Question: I'm getting from Mysql db and then showing it on html row. Each row has 'onClick()' method After click on each it will show a to the right side of .
'''
echo "<tr onclick='getDetails($cdid), showthirdbox($cdid), visited(this);'>";
echo "<td class='' valign='top' align='left' width='20'>$companyName</td>";
echo "<td class='' valign='top'>$family_name</td>";
echo "<td class='' valign='top'>$given_name</td>";
echo "<td class='' valign='top'>$department</td>";
echo "<td class='' valign='top'>$title</td>";
echo "</tr>";
'''
This 'getDetails()' call the 'getContactDetails.php' (Contact Details) page. In this page I've a field called 'Note' where user can enter notes.
So now I want to show a to the user Only if user write something on 'Enter Note' box but click other (all contacts) without save this 'Enter Notes'
Confirm mesaage will be : Do you want to save this Notes box before you go to other Contact ? Yes Or No. If Yes then 'saveNote()' will be call otherwise it will load the new contact row.
I've no idea how can I do this using Jquery or Javascript ? Do you have any idea or solution ? Thank you.
'''
function getDetails(id) {
id = id;
$.ajax({
type:"post",
url:"getContactDetails.php",
data:"id="+id,
success:function(res){
$('#visiable').show();
$('#notebox_visiable').show();
$('#thirdBox').show();
$('#all_contact_details').html(res);
showthirdbox(id);
//showNotexBox(id);
//showAllNotesBox(id);
}
});
}
'''
'Note'
'''
<tr>
<td colspan="2">Enter Note<p id="demo"></p></td>
</tr>
<tr>
<td colspan="2">
<center><img id="loading-image" src="images/loading-image.gif" style="display:none; margin-bottom:10px !important;"/></center>
<div id="Notesboxsuccess"></div>
<form action="" method="post" id="showNotesBox" name="notebox">
<input type="hidden" value="<?php echo $id; ?>" name="cdid" id="cdid"/>
<tr>
<td colspan="2"><textarea name="contentText" id="contentText" cols="35" rows="4" placeholder="enter note"></textarea></td>
</tr>
<tr>
<td colspan="2">&nbsp;</td>
</tr>
<tr>
<td colspan="2"><input type="submit" value="Save" name="submit" class="submit" id="addNewNotes"/></td>
</tr>
</form>
'''

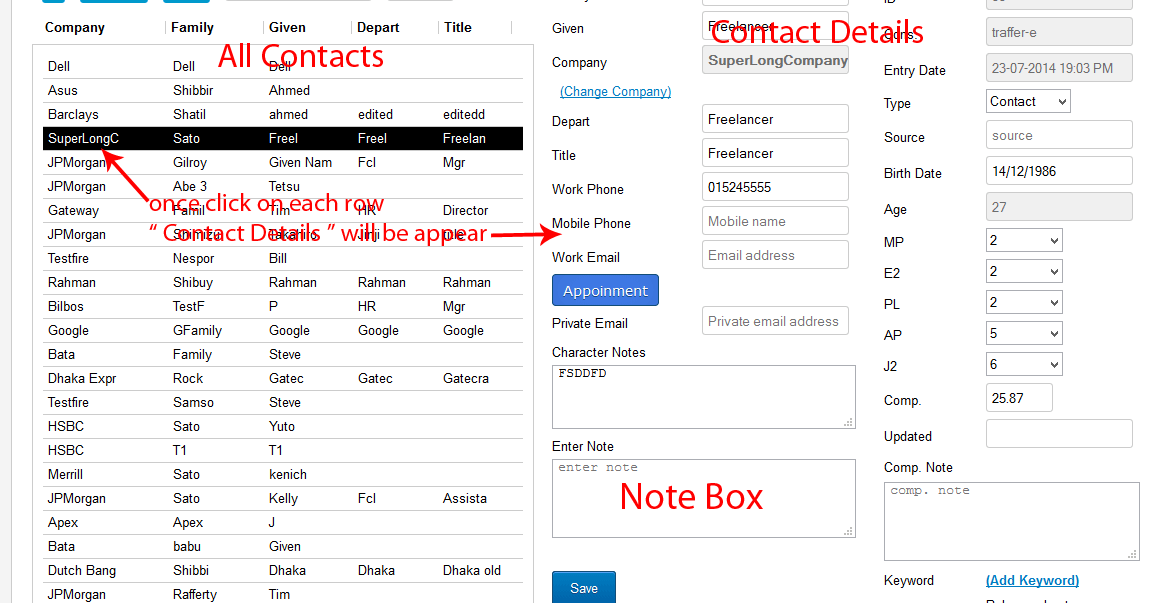
Answer: 'change' only triggers on blur, so as long as the user stays in the textbox there is nothing to do.
<URL>
Attach a change event handler:
'''
$("#contentText").change(function() {
$("#contentText").attr("ididwritesomething","yep");
}
'''
In the save button remove the attribute <URL>
'''
$("#contentText").removeAttr("ididwritesomething");
'''
In the click handler for your contact list, check if the attribute is set <URL>:
'''
var attr = $("#contentText").attr("ididwritesomething");
if (typeof attr !== typeof undefined && attr !== false && attr=="yep"){
//do you want to save?
}
'''